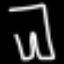
Label: pants